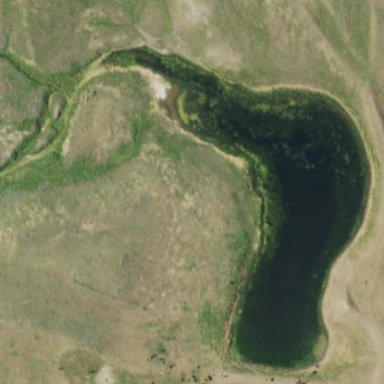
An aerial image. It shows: Reservoir.